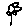
Label: flower